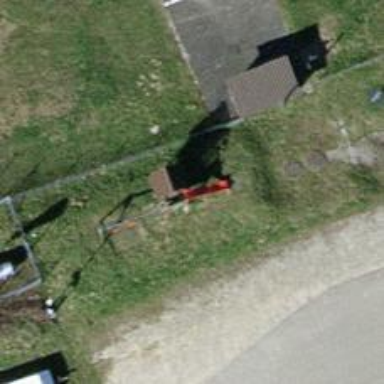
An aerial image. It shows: Playground featuring slide.